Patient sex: F
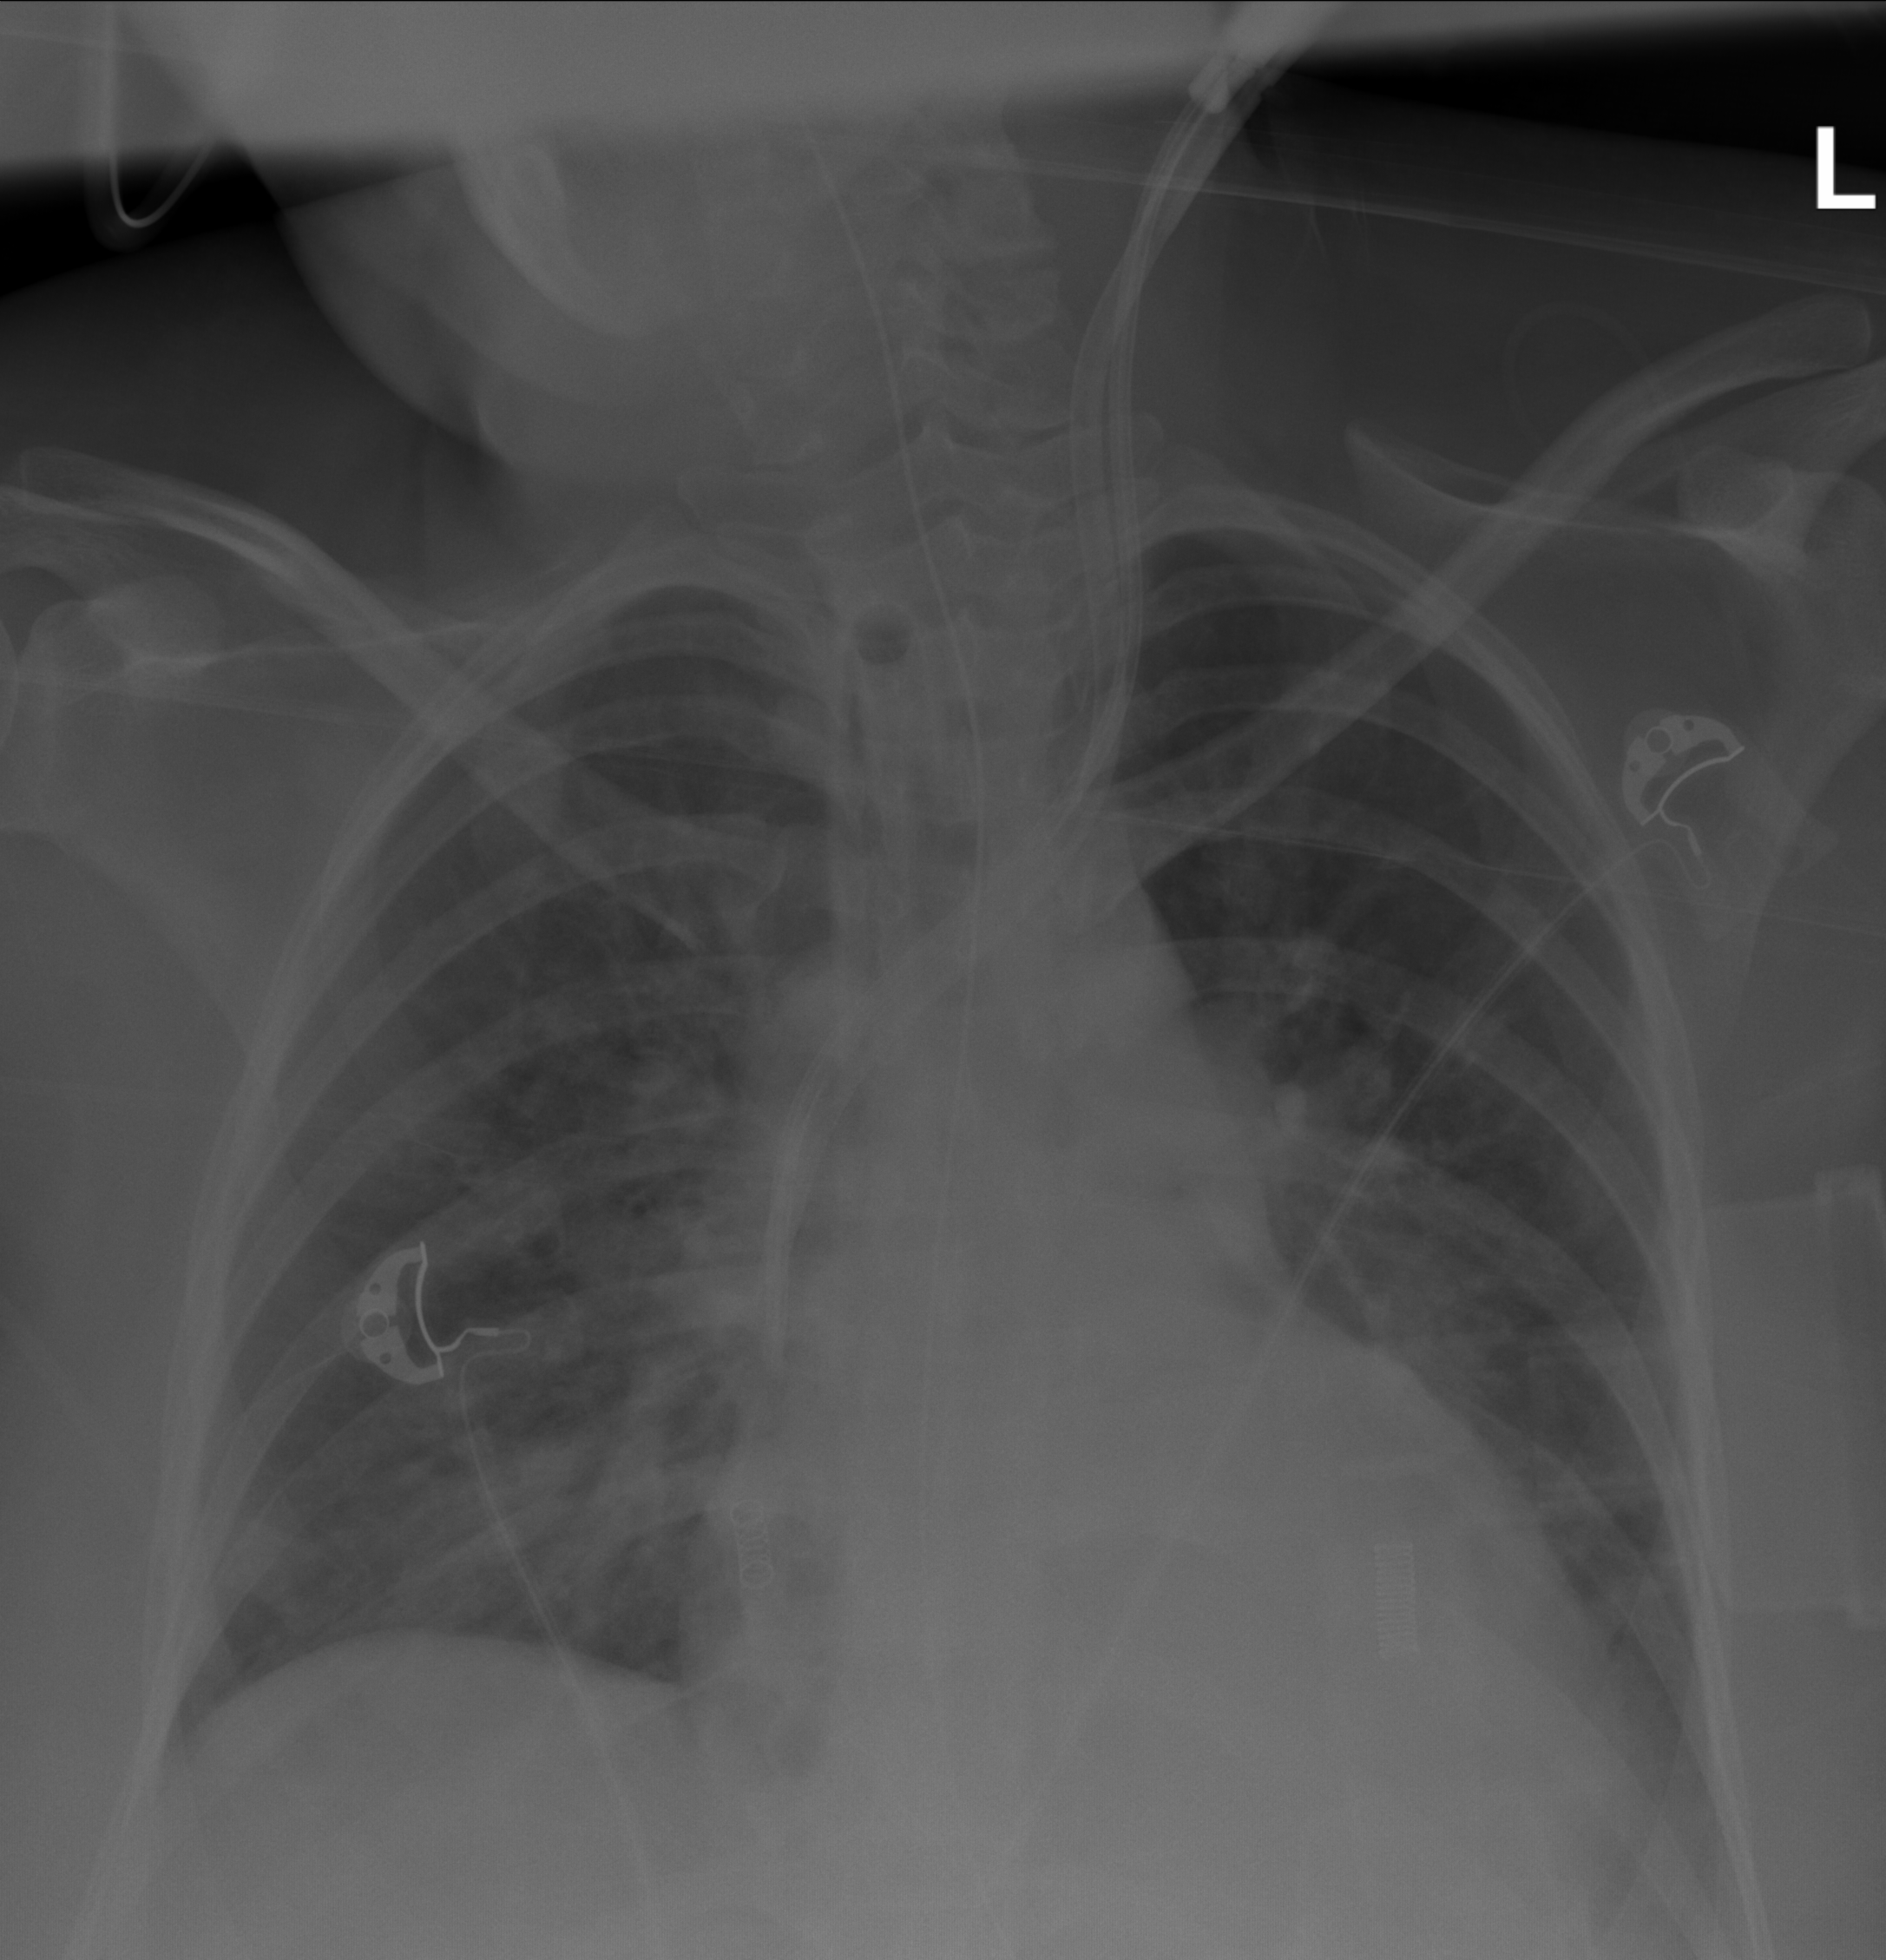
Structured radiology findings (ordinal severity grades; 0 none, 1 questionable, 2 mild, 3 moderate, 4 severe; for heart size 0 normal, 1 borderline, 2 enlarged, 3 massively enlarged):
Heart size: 2
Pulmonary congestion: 3
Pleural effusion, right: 0
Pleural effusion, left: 2
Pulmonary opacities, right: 3
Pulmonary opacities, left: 3
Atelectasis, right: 1
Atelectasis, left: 1